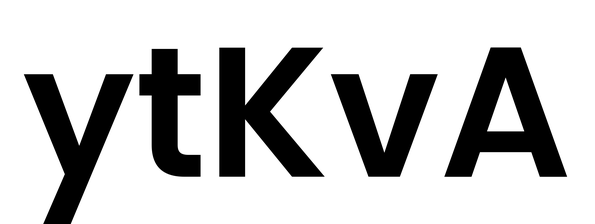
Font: Poppins-SemiBold